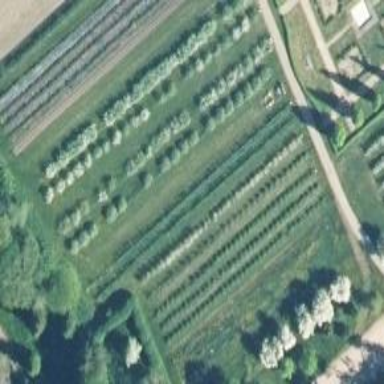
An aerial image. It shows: Orchard.